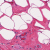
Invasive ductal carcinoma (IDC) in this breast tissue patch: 0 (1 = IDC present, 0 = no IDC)